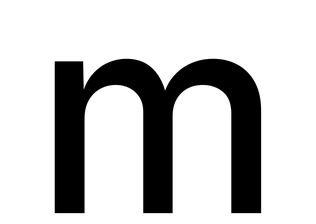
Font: Inter_Medium